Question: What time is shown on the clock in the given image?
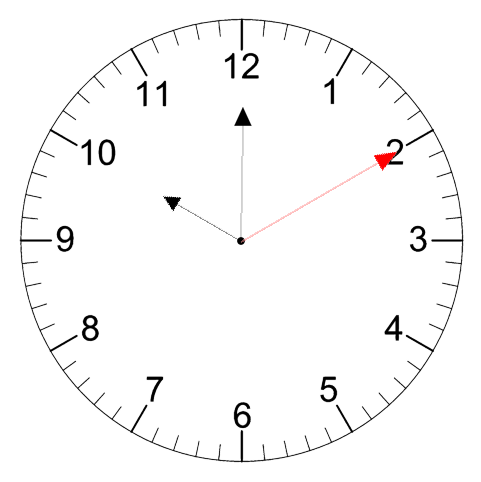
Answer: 10:00:10